Question: I want to develop android applications, i've downloaded all the necessary.
One last question:
if i decided to create apps that are compatible with for example starting from API 11 and later, what is the i need to download from Androis SDK Manager?
I need to download all?
What are Android SDK build-tools?
What are other downloads in the list?
Can someone post a screenshot of strict necessary scenario to do what i'm need?
thank you

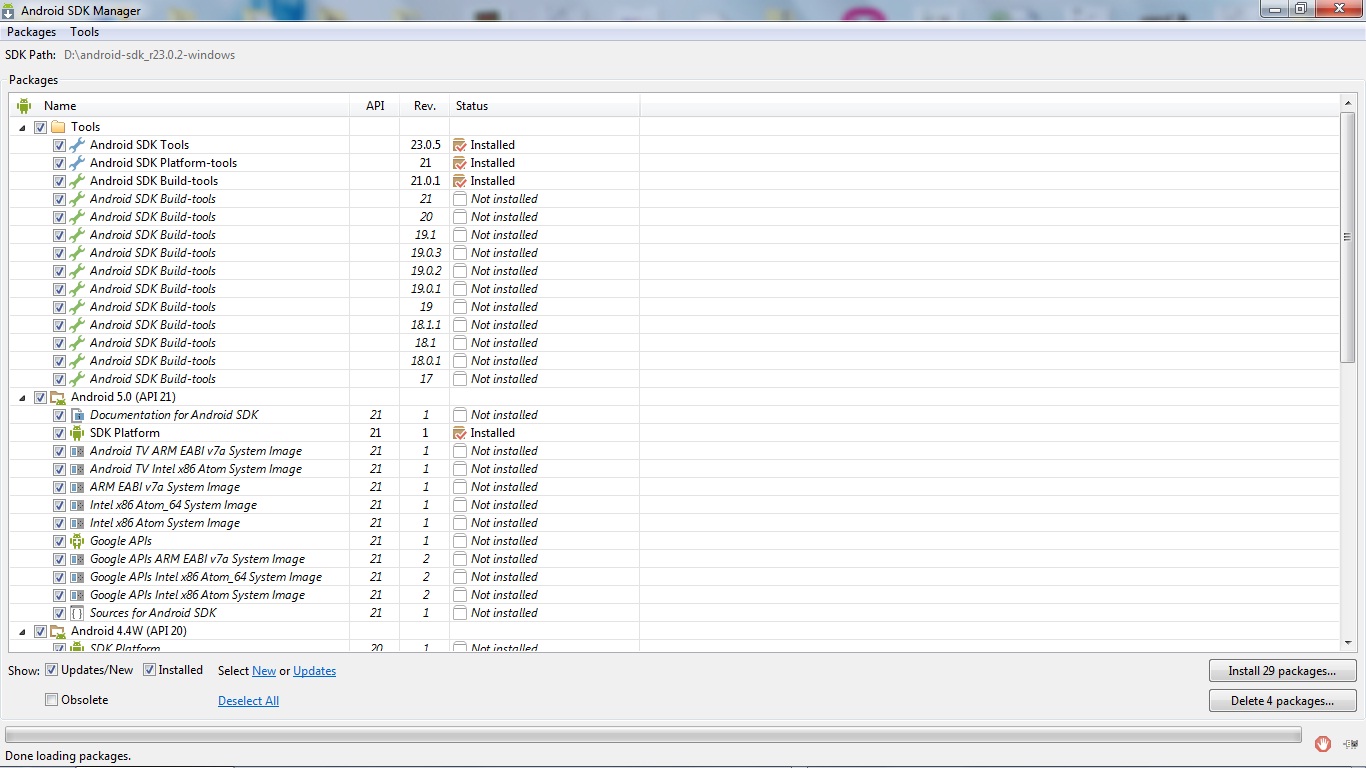
Answer: you have to declare your desire version using this line
'''
<uses-sdk android:minSdkVersion="integer"
android:targetSdkVersion="integer"
android:maxSdkVersion="integer" />
'''
in manifest file. for more info check this out <URL>
you don't have to download anything for make strict versioning.
Like the name suggests, defines the minimum API level your application works on. This is used by Play Store to detect if the application is compatible with the users device. So, if your minSdkVersion is 7, Play Storewill show the application to devices from API level 7 (2.1) and up. This attribute should be set by all apps!
This defines the maximum API level your application works on. Again, Play Store uses this to detect if an application is compatible with a device. Please note, that there in most cases is no reason to use this! it is perfectly possible to create a single APK which works on every API level from your minSdkVersion and up!
Unlike the other two attributes, this is used by the Android platform itself. This attribute should be set to the maximum API level you tested your application on. If not set, this will default to your minSdkVersion.
you can also visit this to get more details <URL>